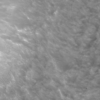
Label: not_dusty